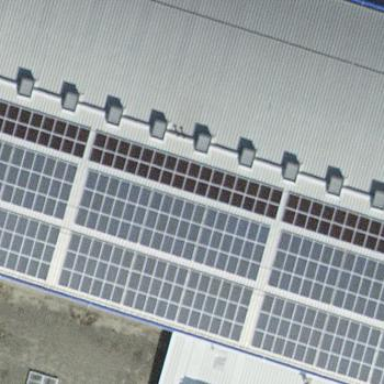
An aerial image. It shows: Solar power generator with photovoltaic panels.